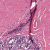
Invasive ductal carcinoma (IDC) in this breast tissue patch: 0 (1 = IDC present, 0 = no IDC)